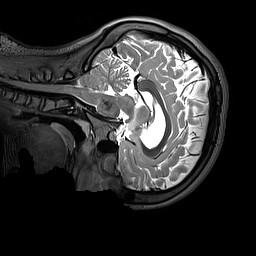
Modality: T2w
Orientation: sagittal
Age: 12
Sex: female
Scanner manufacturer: siemens
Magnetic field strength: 3 T
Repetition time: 3.2 s
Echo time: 0.408 s